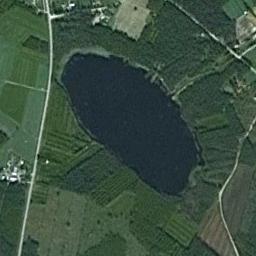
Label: lake